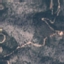
Land use / land cover: HerbaceousVegetation